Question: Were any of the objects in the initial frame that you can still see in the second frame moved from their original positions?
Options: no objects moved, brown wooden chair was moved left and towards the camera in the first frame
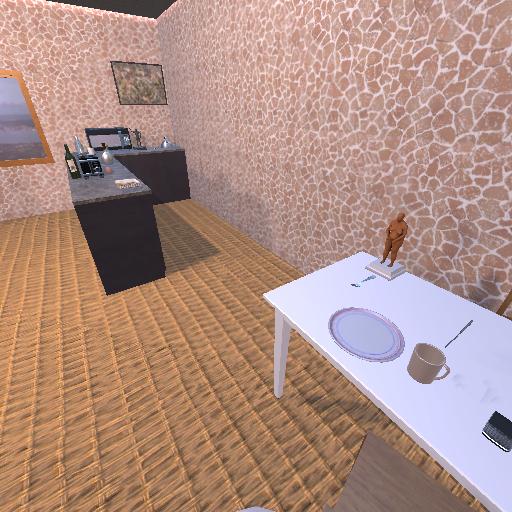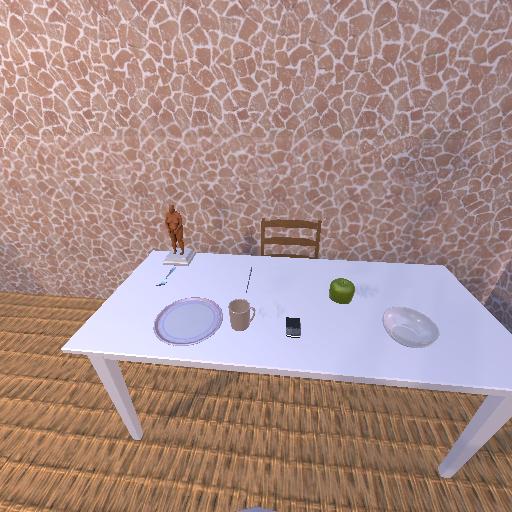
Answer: no objects moved